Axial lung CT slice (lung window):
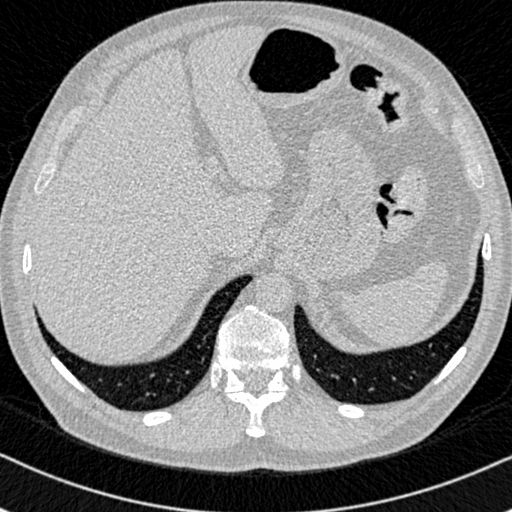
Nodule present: no